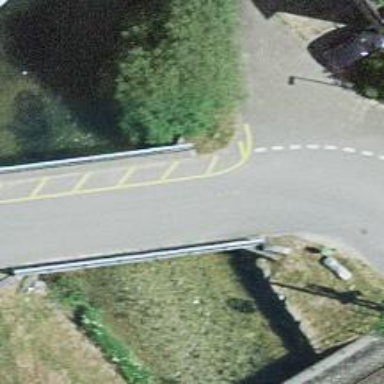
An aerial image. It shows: Residential road with bridge.